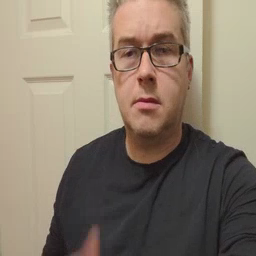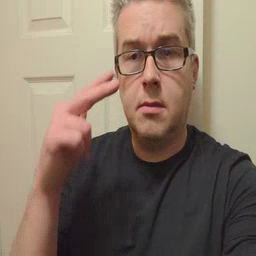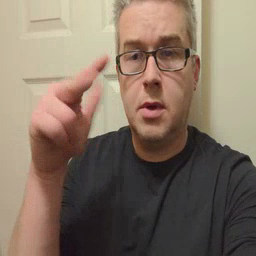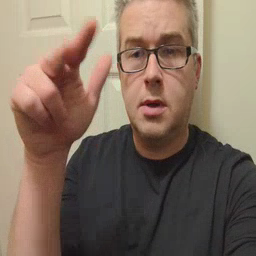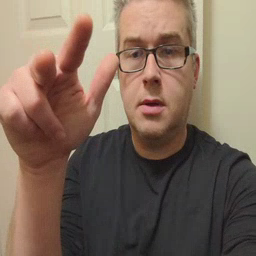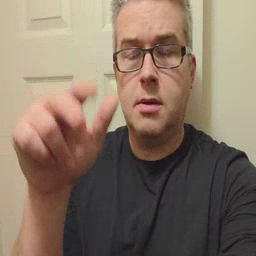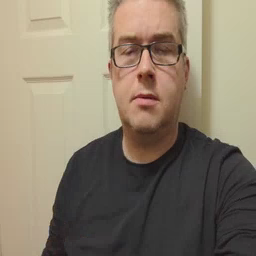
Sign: helicopter